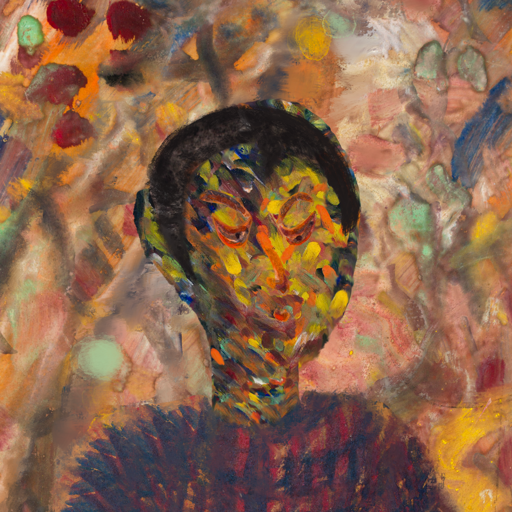
Background: Mother_And_Son_Mother, Head And Neck Side: An_Impression, Face Side: Hypocrite, Bust: In_The_Sun, Hair Side: Roy_Bahadur, Head Accessory: Blank, Second Necklace: Blank, Necklace: Blank, Baby: Blank